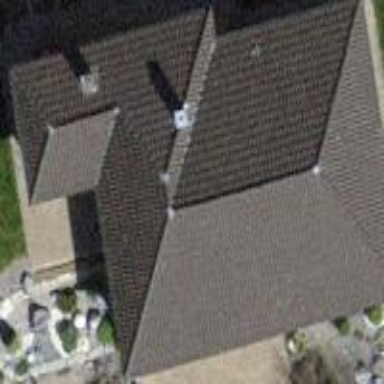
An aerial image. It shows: Building with tile roof.